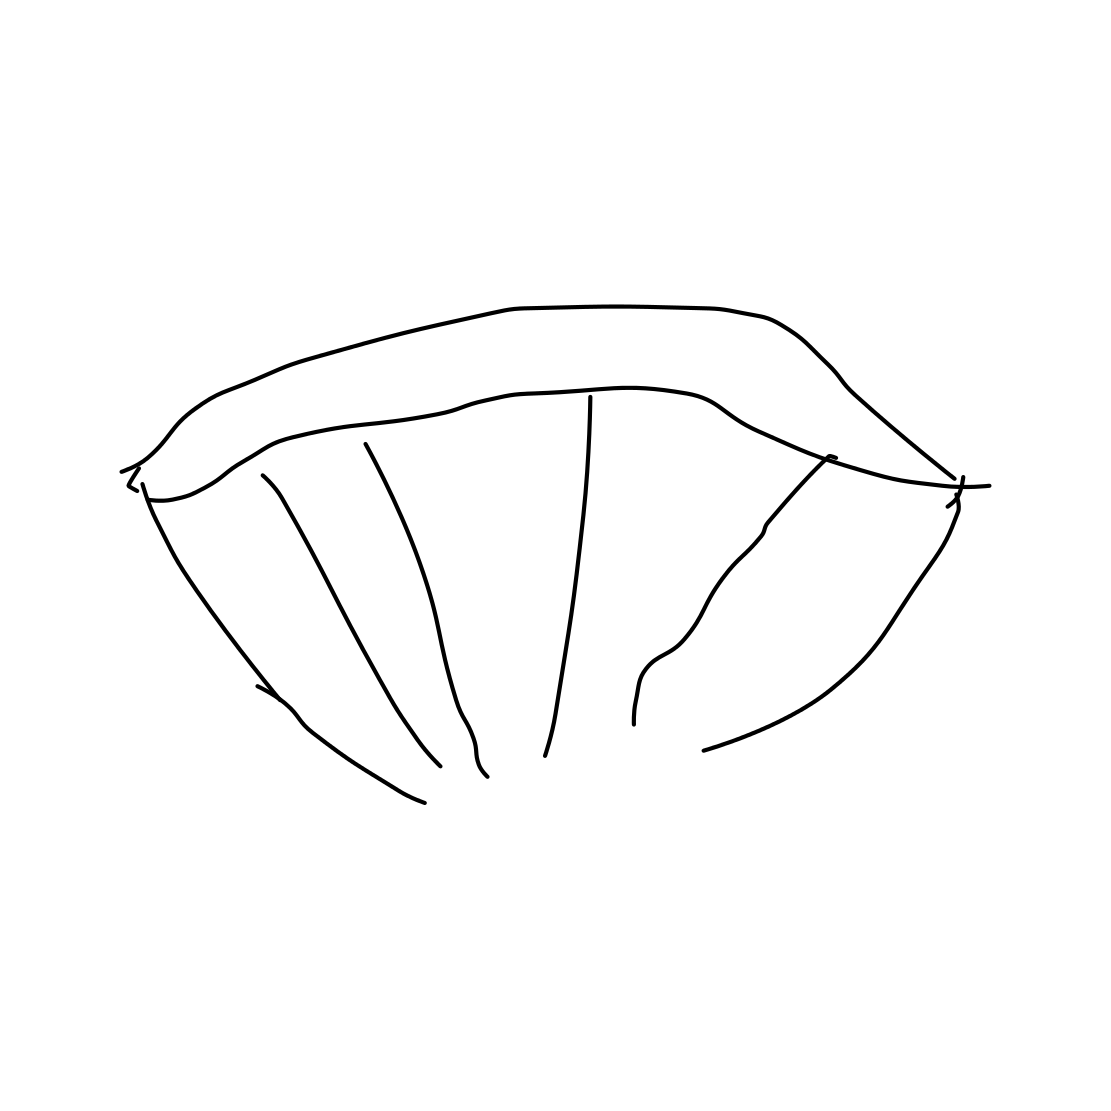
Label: parachute